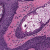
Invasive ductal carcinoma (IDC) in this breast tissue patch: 0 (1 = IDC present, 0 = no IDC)